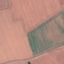
Land use / land cover: AnnualCrop